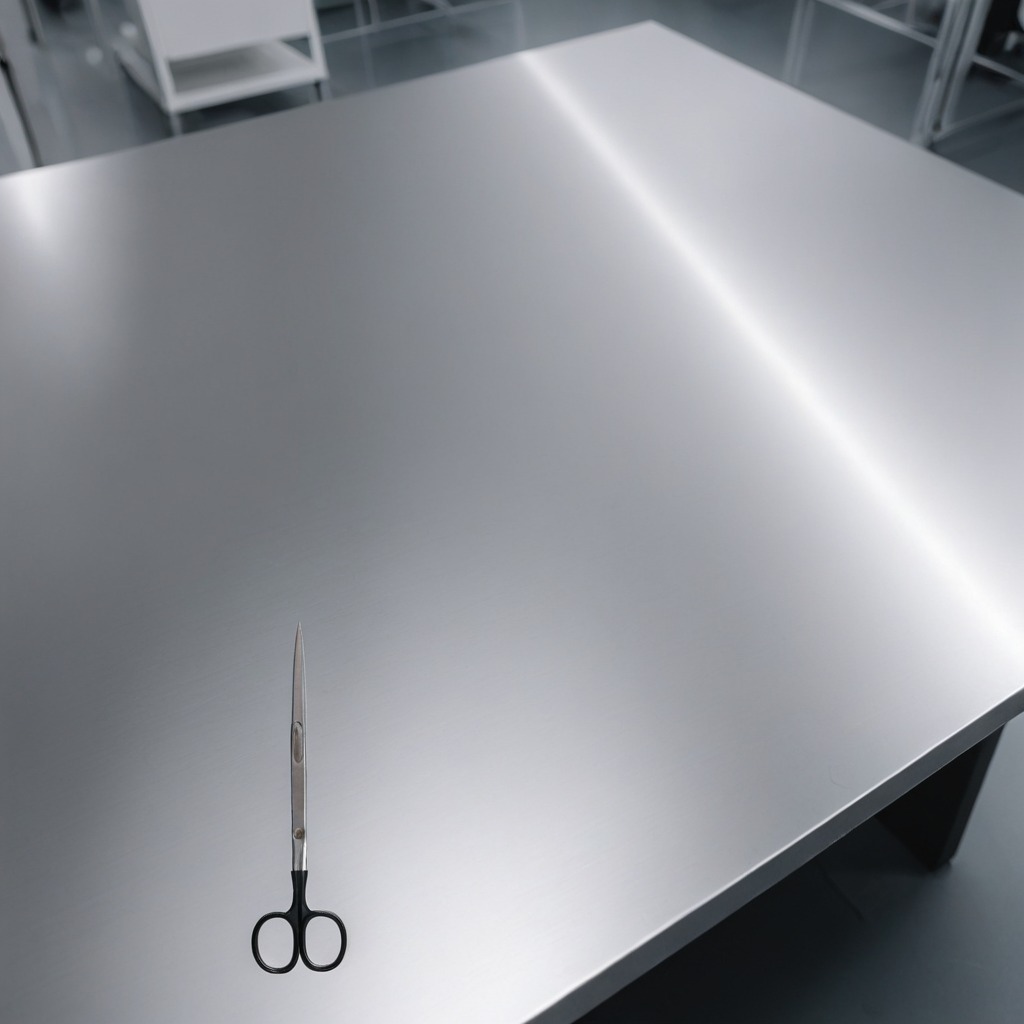
A scissor is lying on the table in the high-end prototyping lab.